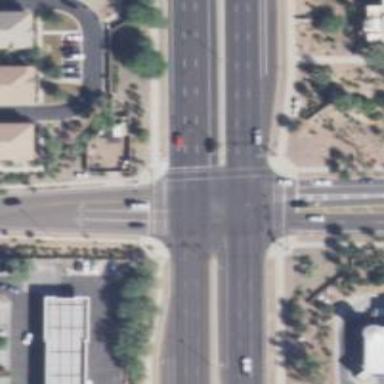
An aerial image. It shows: Crossing road.